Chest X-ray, PA view. Patient: 49 years old, sex M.
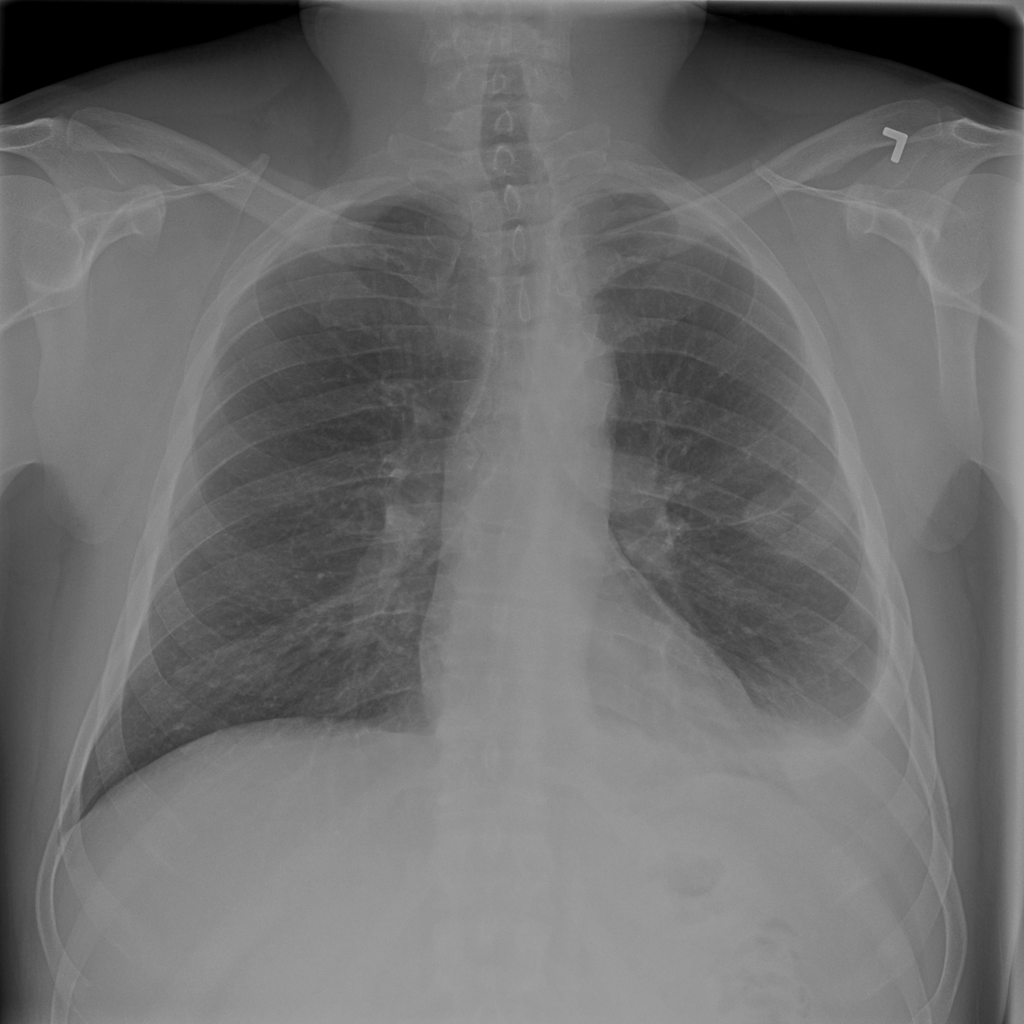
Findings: No Finding